The image is a continuous-wavelet scalogram (time versus scale) of a rotating-machine vibration signal. Based on the visible evidence, which rotor condition applies: normal, misalignment, unbalance, looseness?
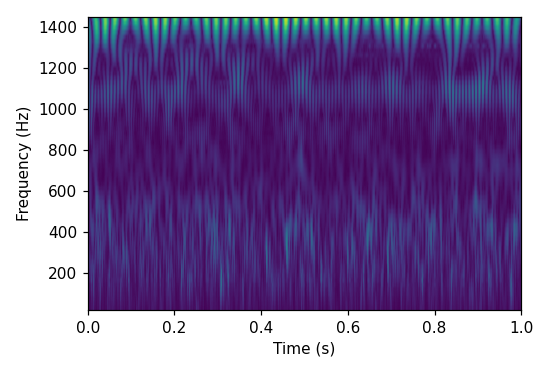
Answer: unbalance